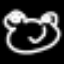
Label: frog